Question: I'm getting data from an API which returns a JSON list with sub-lists of varying lengths. I would like to flatten the structure into a data frame in R. Below is the code I've used thus far however, each of my 'rows' or lists contain a varying number of objects (columns). What is the best way to do this in R? I'm assuming it may be some modification of the sapply function??
'''
library(httr)
library(jsonlite)
rf <- GET("https://data.fortworthtexas.gov/resource/2ys6-nns2.json?fatality=True")
rfc <- content(rf)
rff <- fromJSON(rfc, simplifyDataFrame = TRUE)
json_file <- sapply(rfc, function(x) {
x[sapply(x, is.null)] <- NA
unlist(x)
})
json_file$id <- rownames(json_file)
'''

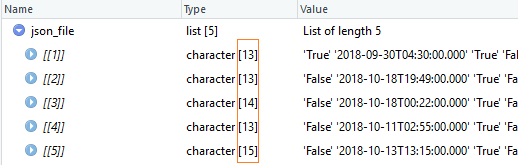
Answer: Use 'data.table::rbindList()' with 'fill = TRUE'
You also need to transpose 't()' your matrix and convert into a 'data.frame' in the function.
'''
library(httr)
library(jsonlite)
rf <- GET("https://data.fortworthtexas.gov/resource/2ys6-nns2.json?fatality=True")
rfc <- content(rf)
json_file <- sapply(rfc, function(x) {
x[sapply(x, is.null)] <- NA
unlist(x)
as.data.frame(t(x))
})
library(data.table)
data.table::rbindlist(json_file, fill= TRUE)
atintersection crashdatetime fatality hitandrun intersectingstreetblocknumber intersectingstreetname intersectingstreetsuffix location_1 reportnumber streetname
1: True 2018-09-30T04:30:00.000 True False 700 W.DICKSON ST <list> 18-87957 HEMPHILL
2: False 2018-10-18T19:49:00.000 True False 0 RIVERSIDE DR <list> 180093550
3: False 2018-10-18T00:22:00.000 True False 100 SILVER RIDGE BLVD E <list> 180093211 WHITE SETTLEMENT
4: False 2018-10-11T02:55:00.000 True False 5800 LOOP <list> 18-91258
5: False 2018-10-13T13:15:00.000 True False 1000 LUELLA ST <list> 18-91935 SOUTH
streetsuffix intersectingstreetprefix streetprefix intersectingstreetdescription streetdescription
1: ST
2: N NE
3: RD CONCRETE BLACKTOP
4: FWY E E
5: FWY ASPHALT ASPHALT
'''